Field crop: tomato
Growth stage: 1
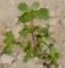
Species: portulaca